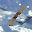
Label: 1